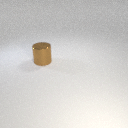
large brown metal cylinder